Field crop: maize
Growth stage: 2
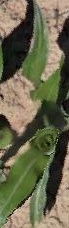
Species: maize